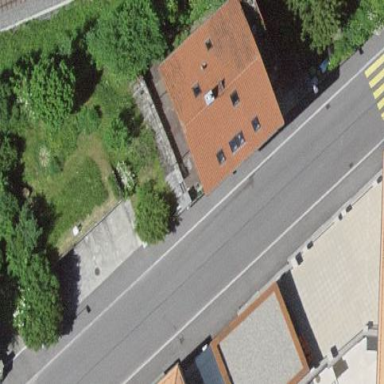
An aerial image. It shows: Residential building.